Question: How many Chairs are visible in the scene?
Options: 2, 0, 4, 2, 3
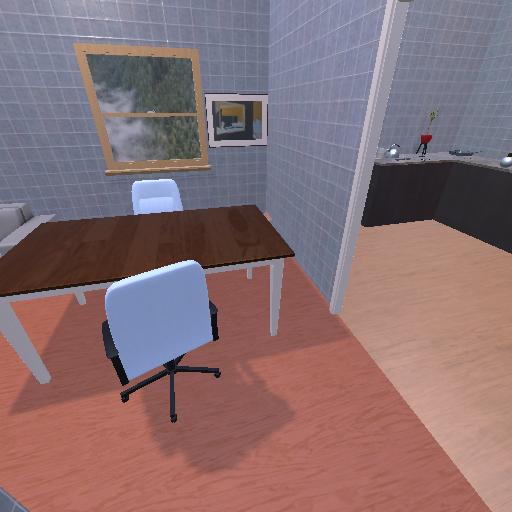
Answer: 2